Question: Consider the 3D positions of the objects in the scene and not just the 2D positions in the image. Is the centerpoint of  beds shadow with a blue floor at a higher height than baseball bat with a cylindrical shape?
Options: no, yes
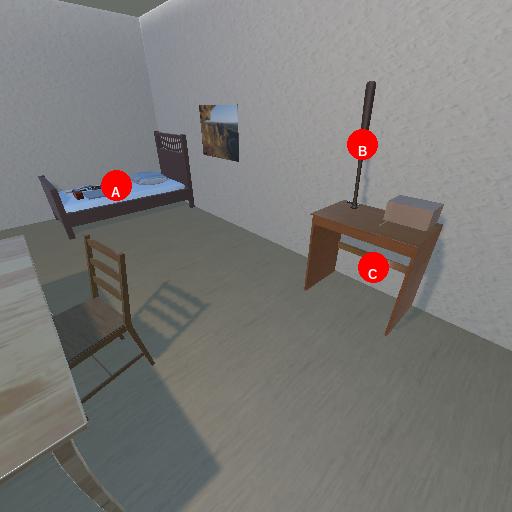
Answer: no